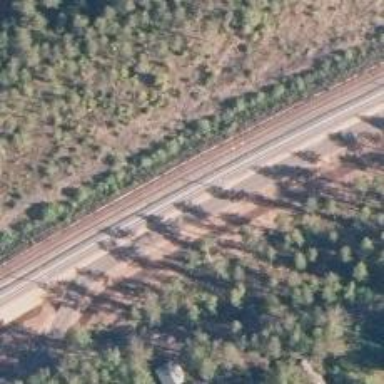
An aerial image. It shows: Electrified rail siding with contact line.